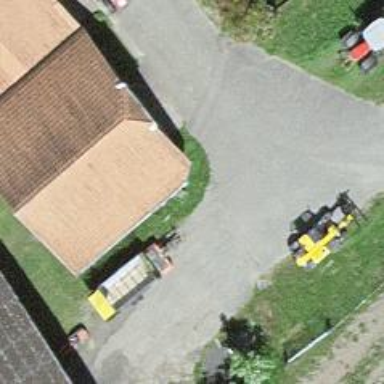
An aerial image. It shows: Rural barn.